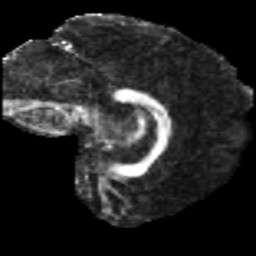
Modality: FA
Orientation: sagittal
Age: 46
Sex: male
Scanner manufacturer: siemens
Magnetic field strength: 3 T
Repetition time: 5 s
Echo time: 0.092 s